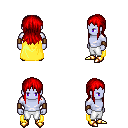
a pixel art fantasy rpg character, male body template, dark elf, purple skin, yellow cape, white pants, red unkempt hairstyle, leather bracers, gold boots, four views (front, back, left, right), 2x2 character sprite sheet, small pixel art, hard edges, no anti-aliasing